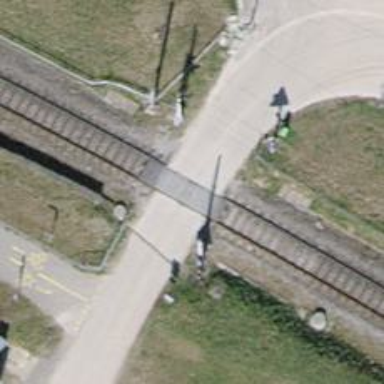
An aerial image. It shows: Level crossing on the railway with lights and full barrier.